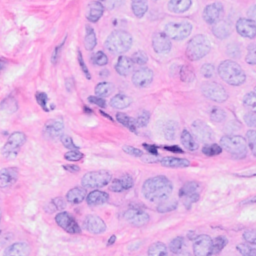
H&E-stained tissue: Breast